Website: lowes
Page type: billing-address
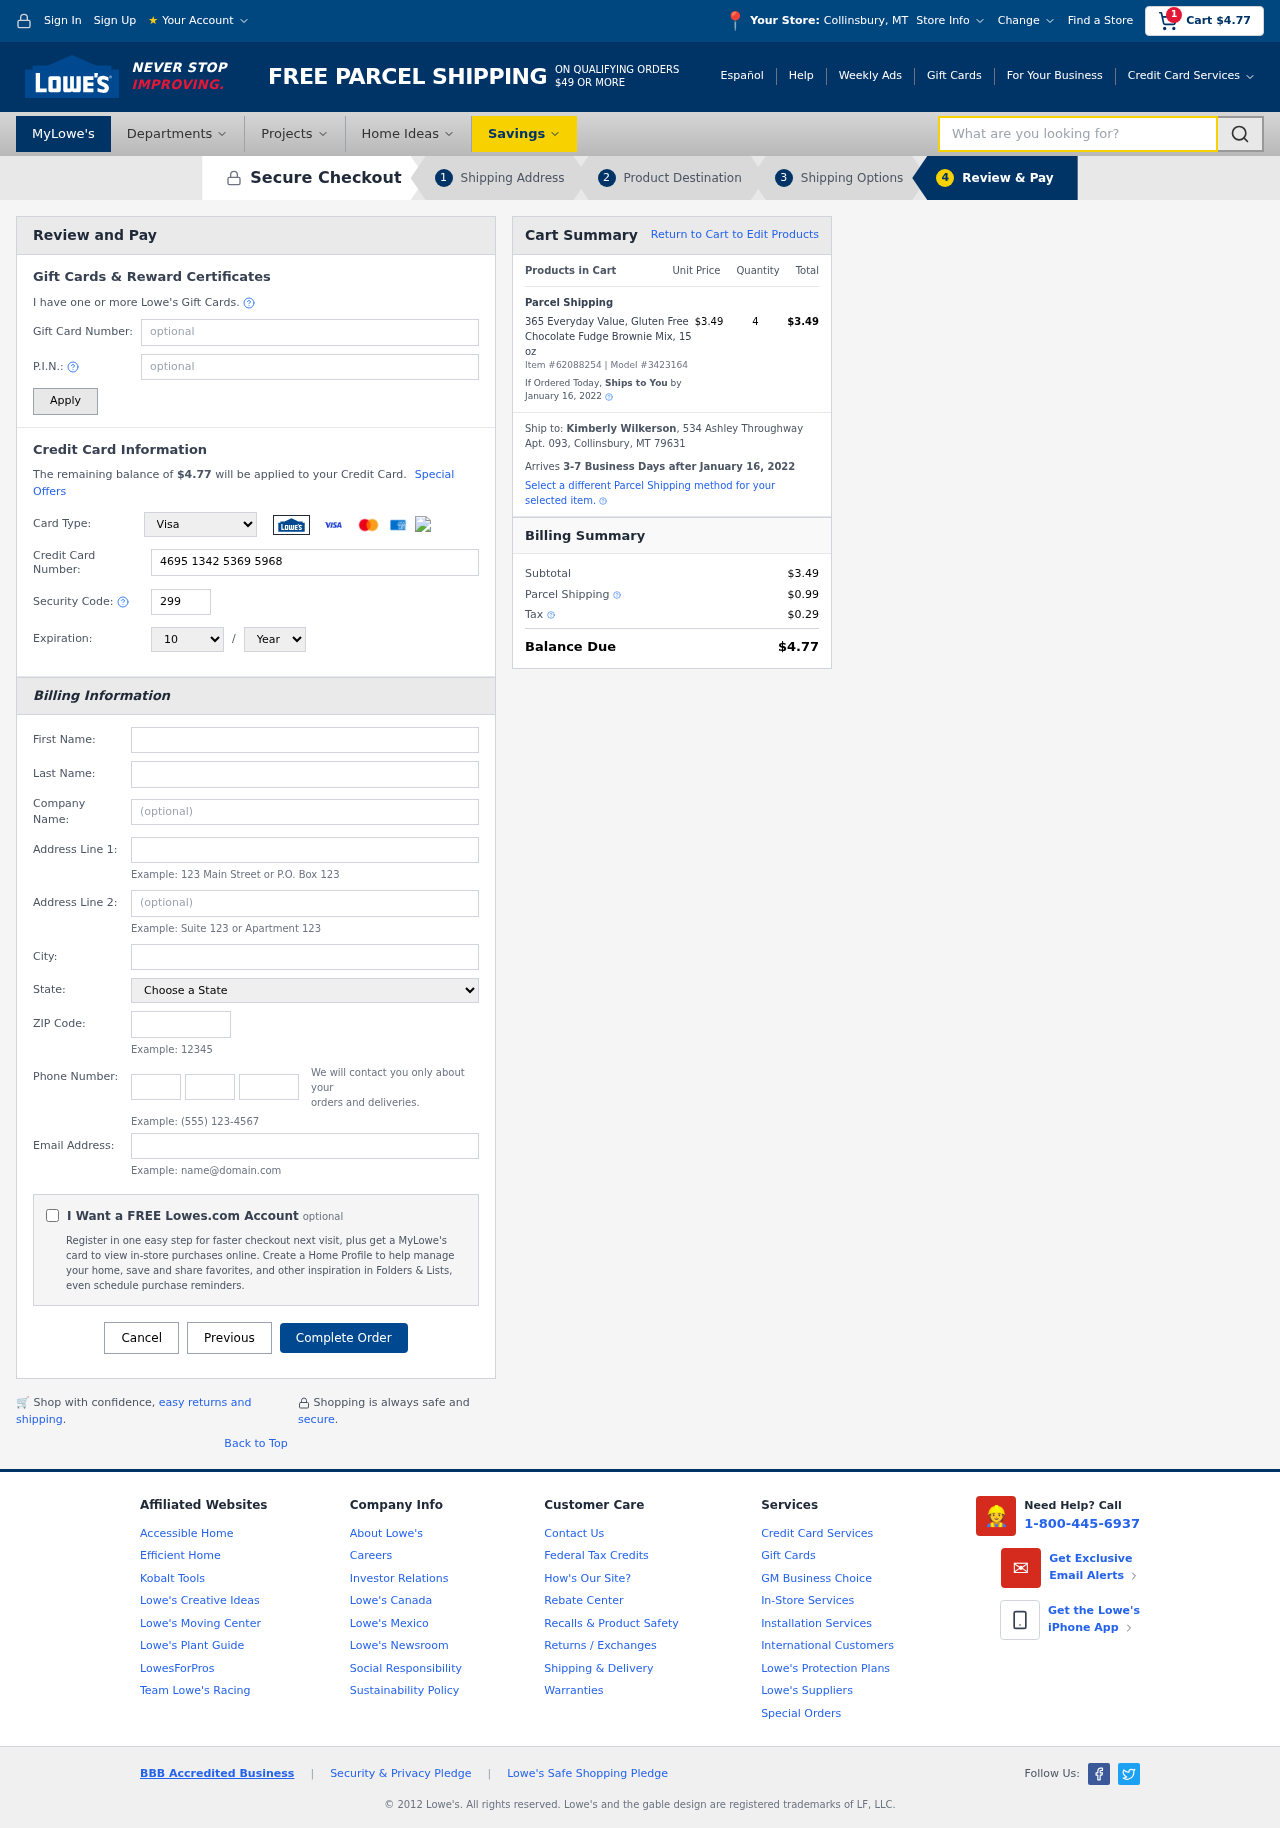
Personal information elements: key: PII_CARD_CVV
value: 299
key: PII_CARD_EXPIRY_MONTH
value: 10
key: PII_CARD_EXPIRY_YEAR
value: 30
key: PII_CARD_NUMBER
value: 4695 1342 5369 5968
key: PII_CARD_TYPE
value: Visa
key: PII_CITY
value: Collinsbury
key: PII_CITY_STATE
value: Collinsbury, MT
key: PII_EMAIL
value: kwilkerson@yahoo.com
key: PII_FIRSTNAME
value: Kimberly
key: PII_FULLNAME
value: Kimberly Wilkerson
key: PII_LASTNAME
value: Wilkerson
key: PII_PHONE_AREA
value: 339
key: PII_PHONE_PREFIX
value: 743
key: PII_PHONE_SUFFIX
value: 9813
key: PII_POSTCODE
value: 79631
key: PII_STATE
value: Montana
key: PII_STREET
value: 534 Ashley Throughway Apt. 093
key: PII_CITY_STATE_ZIP
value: Collinsbury, MT 79631
Product elements: key: PRODUCT1_NAME
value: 365 Everyday Value, Gluten Free Chocolate Fudge Brownie Mix, 15 oz
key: PRODUCT1_PRICE
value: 3.49
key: PRODUCT1_QUANTITY
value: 4
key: PRODUCT_ITEM_NUMBER
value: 62088254
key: PRODUCT_MODEL_NUMBER
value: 3423164
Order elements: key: ORDER_SUBTOTAL
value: $4.77
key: ORDER_TOTAL
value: $4.77
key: ORDER_SHIPPING_DATE
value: January 16, 2022
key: ORDER_SUBTOTAL
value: $3.49
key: ORDER_DELIVERY_DATE
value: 3-7 Business Days after January 16, 2022
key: ORDER_SHIPPING_DATE2
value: January 16, 2022
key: ORDER_SUBTOTAL2
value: $3.49
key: ORDER_SHIPPING_COST
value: $0.99
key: ORDER_TAX
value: $0.29
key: ORDER_TOTAL2
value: $4.77
Search elements: key: HEADER_SEARCH
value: What are you looking for?